Question: I'm trying to draw a polyline to display a route inside a polygon. The polylines must be parallel to each other and not go outside of the polygon.
My explanation was terrible, I want to do something like this:

Any advice on where to start would be greatly appreciated!
I need to create something for CesiumJS in Angular 2 with Typescript, but any help is useful.
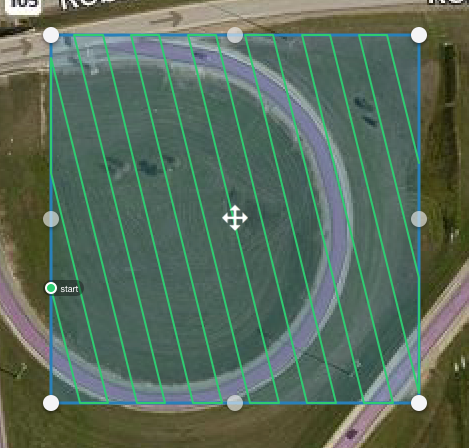
Answer: In the example you've shown, your polyline wouldn't need any actual interior points to be specified. You can create a replica of that image by specifying only the points along the rectangle's perimeter in order of the line (starting from the indicated start point). The algorithm would look something like this:
1. Define a rectangle of interest.
2. Define a line that describes the diagonal slope of the path within the rectangle.
3. Generate a set of parallel lines that completely cover the rectangle, extending beyond its edges. This is done by repeatedly adding or subtracting a fixed X or Y offset to both endpoints of the original line, such that you have a set of parallel lines that extend beyond the rectangle in all directions.
4. Iterate the set of lines in order (starting from any side and ending at the opposite side), and look for points where the line intersects the rectangle. You may need to look up an algorithm to find intersection points. a. For any line that does NOT intersect the rectangle exactly twice, discard the line. b. For the remaining lines that do intersect the rectangle exactly twice, add both of the intersection points to the polyline, but alternate the order in which they are added. In other words, if the previous line added the North intersection point and then the South intersection point, then the current line should add its South intersection point before the North intersection point, and vice versa.
5. Now that all intersection points have been added to the polyline, you can add that polyline to your scene and render it.